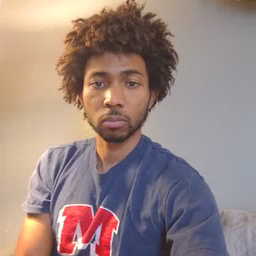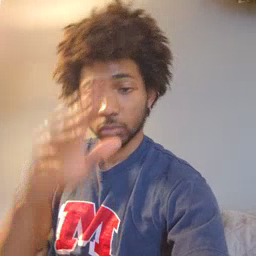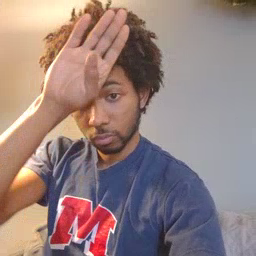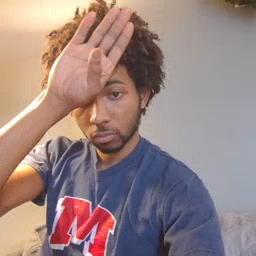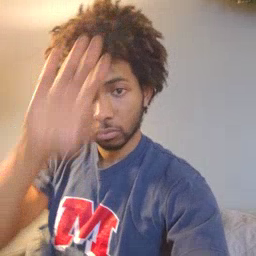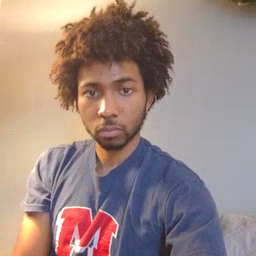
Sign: fireman